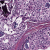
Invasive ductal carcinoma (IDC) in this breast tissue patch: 0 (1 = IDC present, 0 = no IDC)